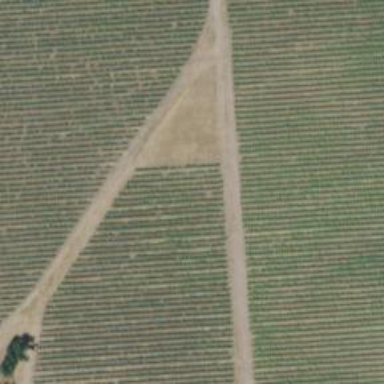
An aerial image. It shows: Vineyard growing grapes.